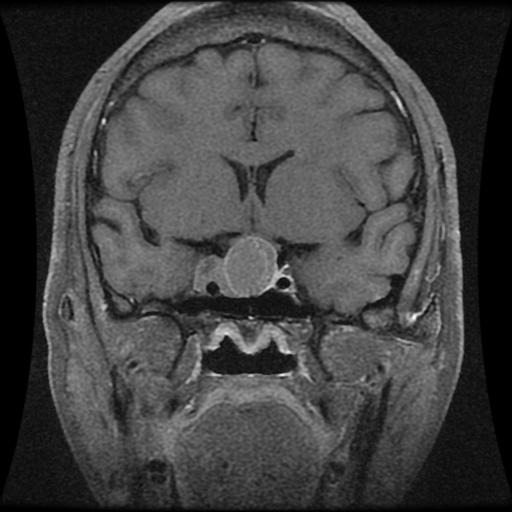
Label: pituitary